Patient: sex F, age 31
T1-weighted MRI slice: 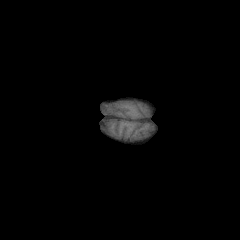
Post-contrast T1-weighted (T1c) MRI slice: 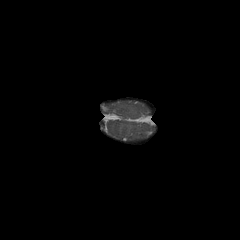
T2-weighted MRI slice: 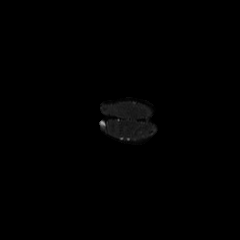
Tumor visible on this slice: no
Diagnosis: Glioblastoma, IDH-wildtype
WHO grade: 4